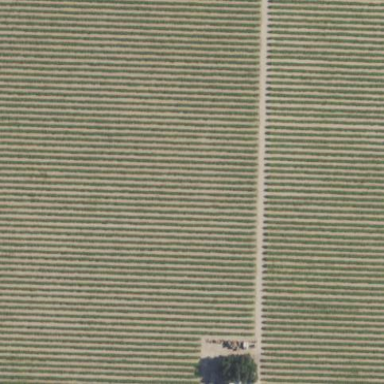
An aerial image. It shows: Beautiful vineyard in the countryside.